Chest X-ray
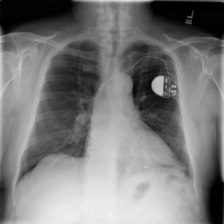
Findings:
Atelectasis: negative
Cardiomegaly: negative
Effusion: negative
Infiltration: negative
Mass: negative
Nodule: negative
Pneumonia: negative
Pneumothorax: negative
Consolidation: negative
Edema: negative
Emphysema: negative
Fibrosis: negative
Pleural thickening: negative
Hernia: negative